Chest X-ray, PA view. Patient: 44 years old, sex M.
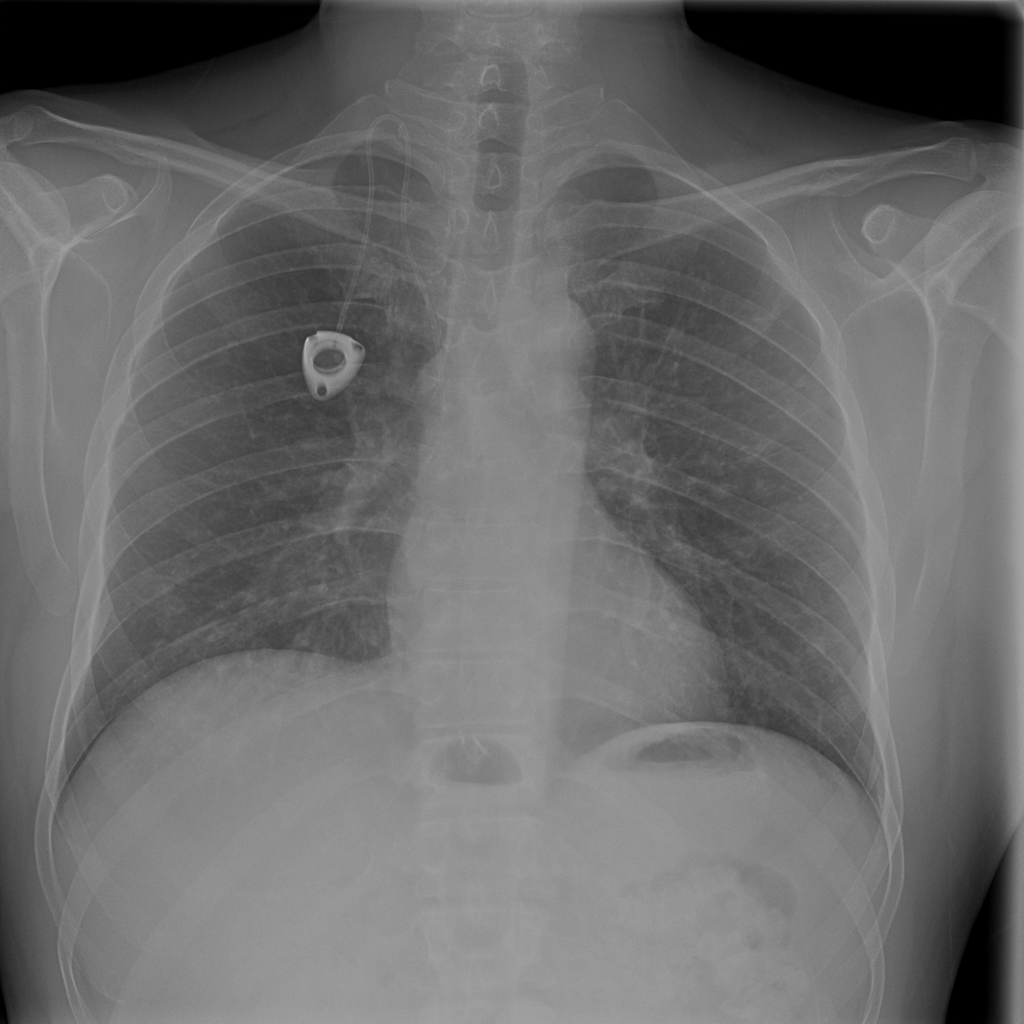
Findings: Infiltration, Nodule